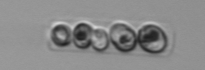
Label: Guinardia_delicatula_TAG_internal_parasite